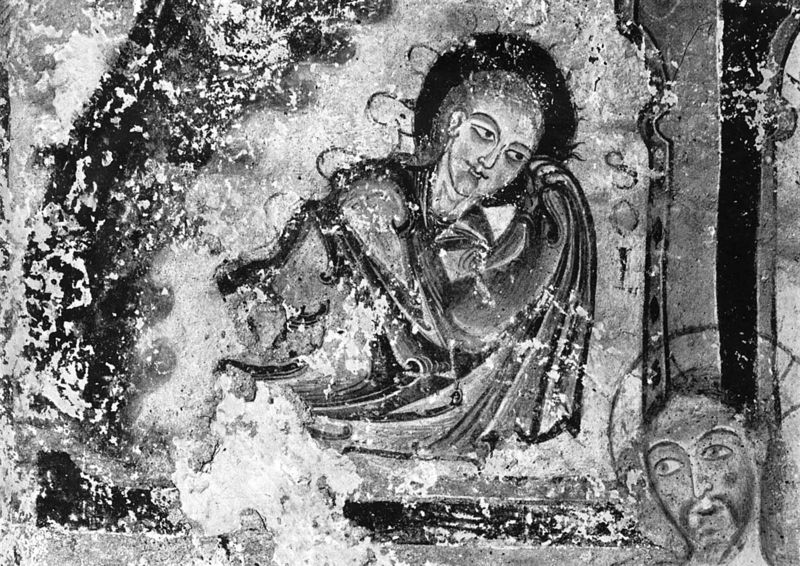
Titel: Saint-Jacques-des-Guérets, Dorfkirche
Standort: Saint-Jacques-des-Guérets, Dorfkirche (EU - F)
Schlagwörter: dunkel, gott, kopf, weiß, menschen, fenster, grau, hell, mund, nase, schwarz, malerei, alt, bart, gesichter, wand, arm, augen, falten, gesicht, rahmen, stein, hals, kirche, gewand, mantel, stoff, gotik, engel, bogen, farbe, schaden, brauen, wandmalerei, foto, fotografie, schwarzweiß, buchstaben, heiligenschein, christus, jesus, mittelalter, romanik, heiliger, heilige, fresko, heilig, bemalung, fresco, ikone, beschädigt, rest, ikon, ikonenmalerei, soi, faltenmantel